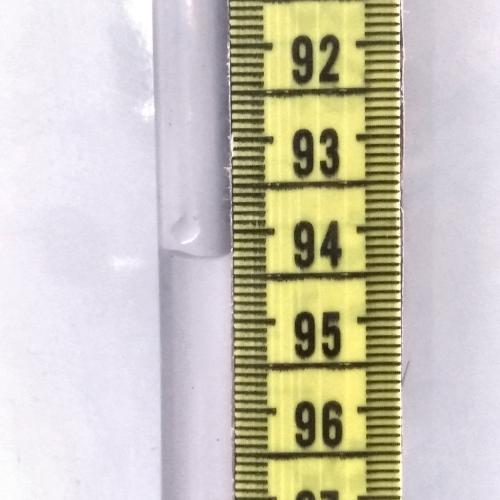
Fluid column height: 94.3 cm